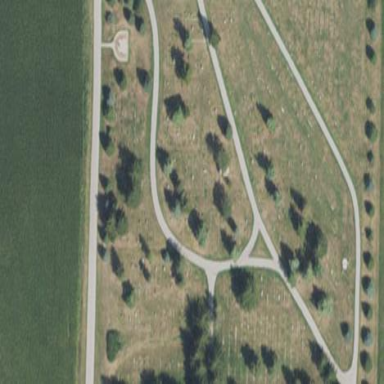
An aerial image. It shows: Cemetery.